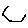
Label: hexagon